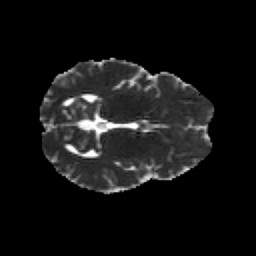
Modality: MD
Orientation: axial
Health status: healthy
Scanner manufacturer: philips
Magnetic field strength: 3 T
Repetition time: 9.75 s
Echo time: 0.092 s